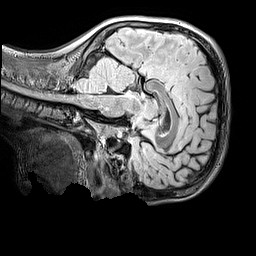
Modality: FLAIR
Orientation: sagittal
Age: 11
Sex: male
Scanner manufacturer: siemens
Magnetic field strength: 3 T
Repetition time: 5 s
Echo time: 0.388 s